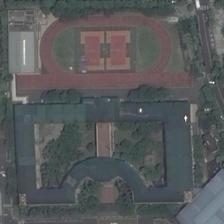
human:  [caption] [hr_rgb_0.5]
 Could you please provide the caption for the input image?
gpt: many buildings and green plants are around a playground .

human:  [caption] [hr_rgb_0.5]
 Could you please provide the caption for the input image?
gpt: a playground surrounded by green trees is next to a big building .

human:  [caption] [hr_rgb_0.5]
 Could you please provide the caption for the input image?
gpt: a unique style of building and a court together constitute the region which is integrated with trees .

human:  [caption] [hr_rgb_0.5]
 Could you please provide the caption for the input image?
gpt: a playground is semisurrounded by many buildings and green plants .

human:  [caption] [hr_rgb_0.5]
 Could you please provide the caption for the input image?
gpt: a playground is semisurrounded by many buildings and green plants .